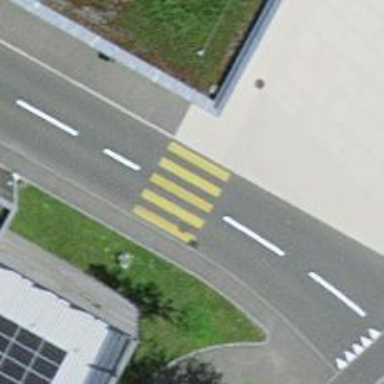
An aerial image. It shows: Uncontrolled zebra crossing on the road.